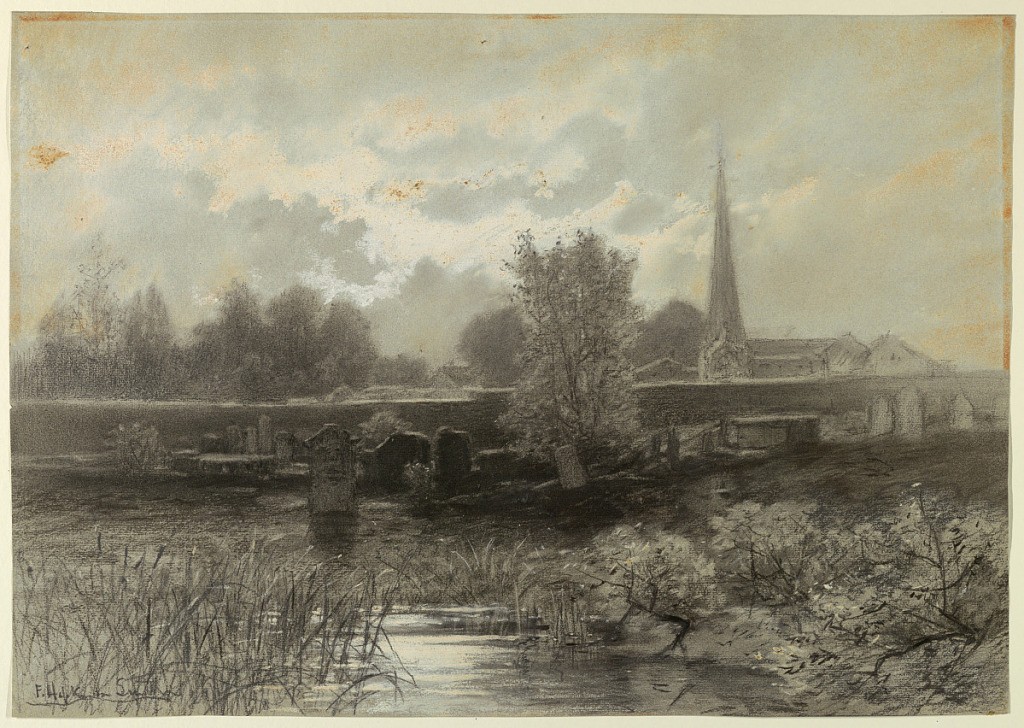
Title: Graveyard
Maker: Francis Hopkinson Smith, American, 1838–1915
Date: ca. 1878
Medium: Charcoal, brush and gouache, pastel crayon on paper
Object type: Drawing
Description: View of a graveyard with a pond and church steeple in the background.